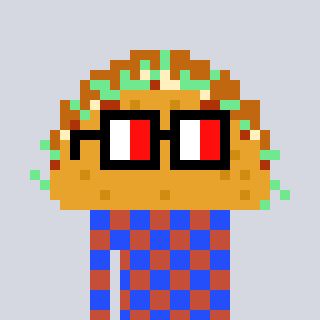
a pixel art character with square glasses with black frames and red eyes, a taco-shaped head and a rust-colored body on a cool background